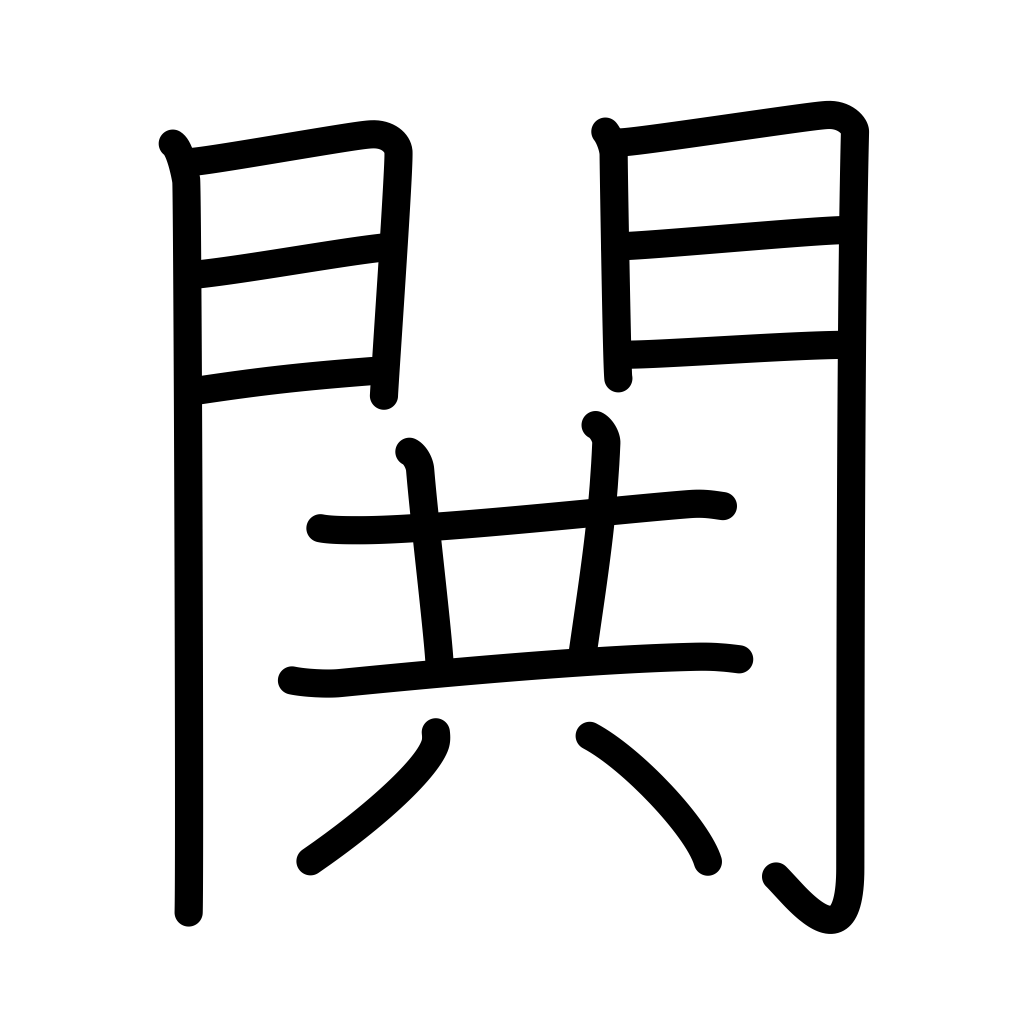
Meaning: war cry